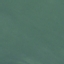
Land use / land cover: SeaLake